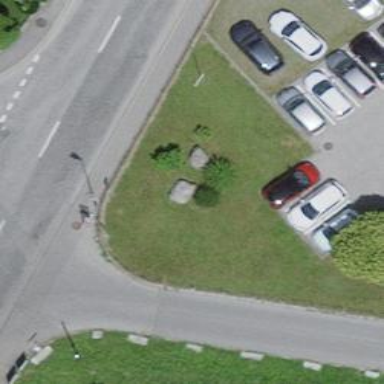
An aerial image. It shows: Lamppost for support.